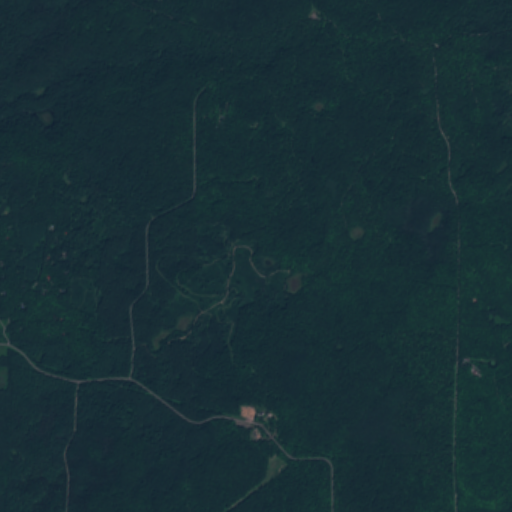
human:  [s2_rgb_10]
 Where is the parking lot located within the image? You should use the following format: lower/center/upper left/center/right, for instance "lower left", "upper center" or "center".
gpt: The parking lot is located in the lower center of the image.
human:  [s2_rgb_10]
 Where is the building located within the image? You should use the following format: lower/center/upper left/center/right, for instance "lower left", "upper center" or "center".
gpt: The building is located in the lower center of the image.
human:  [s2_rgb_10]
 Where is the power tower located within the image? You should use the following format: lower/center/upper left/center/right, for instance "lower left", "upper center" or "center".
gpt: There is no power tower in the image.